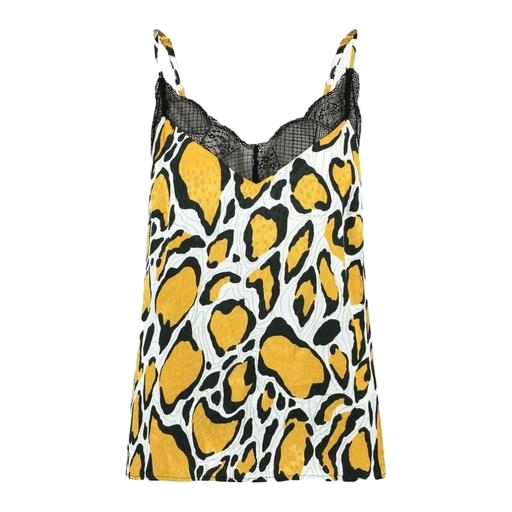
yellow and leopard design, multicolor leopard print cami, leopard skin print tank top, white background